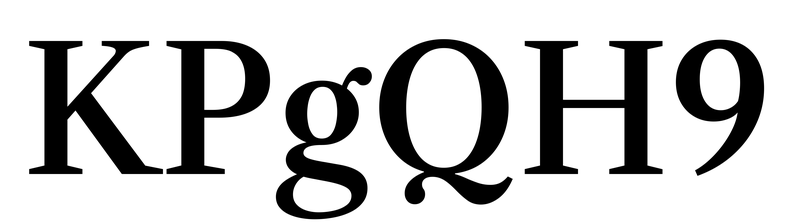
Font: LibreCaslonText_Medium